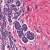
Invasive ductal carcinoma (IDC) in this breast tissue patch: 0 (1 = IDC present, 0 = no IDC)